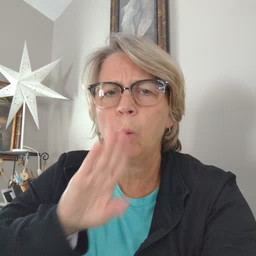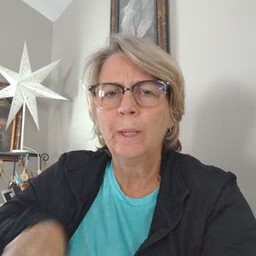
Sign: quiet